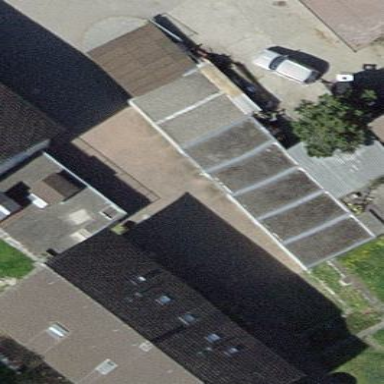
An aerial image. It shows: Group of garages.